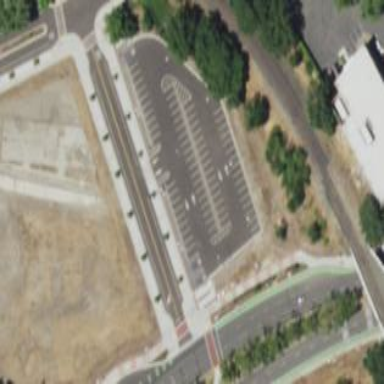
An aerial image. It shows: Parking aisle designated as service road.